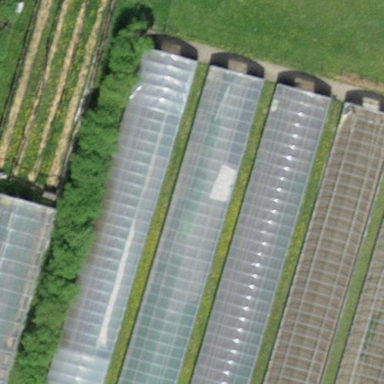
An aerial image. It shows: Greenhouse.